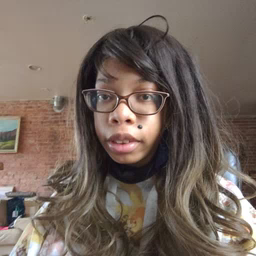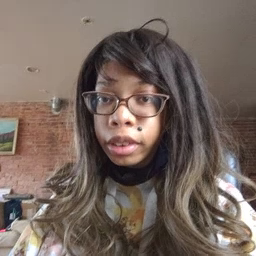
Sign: finger